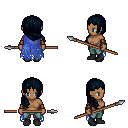
a pixel art fantasy rpg character, female body template, human, dark skin, blue tattered cape, teal pants, raven right-swept hairstyle, cloth bracers, black shoes, spear, four views (front, back, left, right), 2x2 character sprite sheet, small pixel art, hard edges, no anti-aliasing